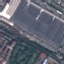
Land use / land cover: Industrial